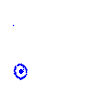
Particle: kaon